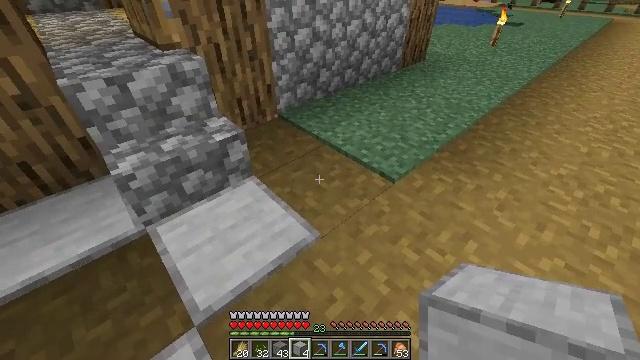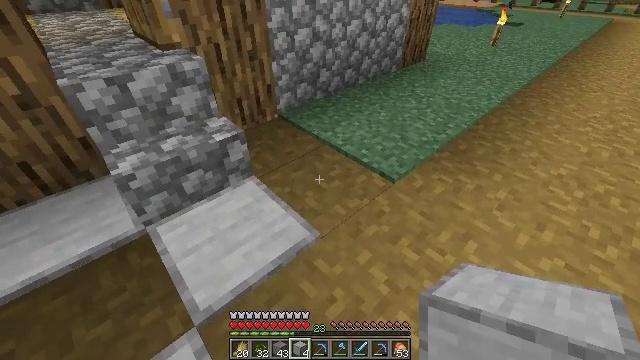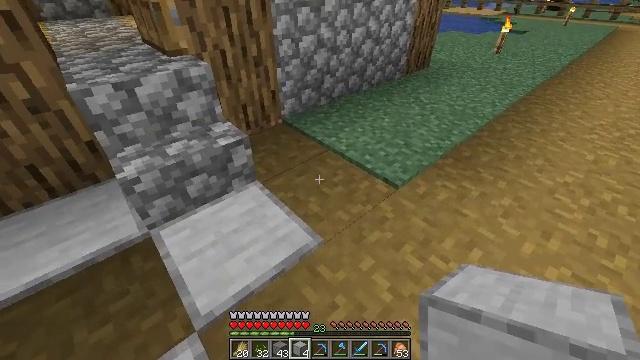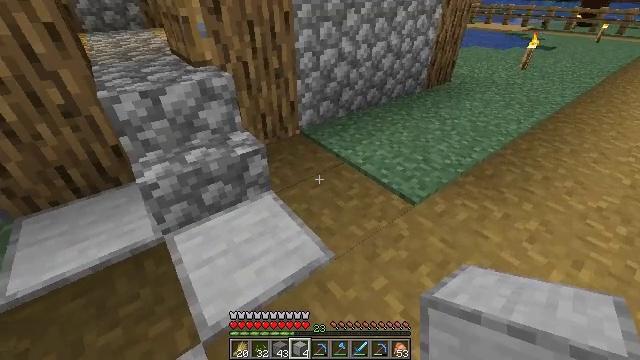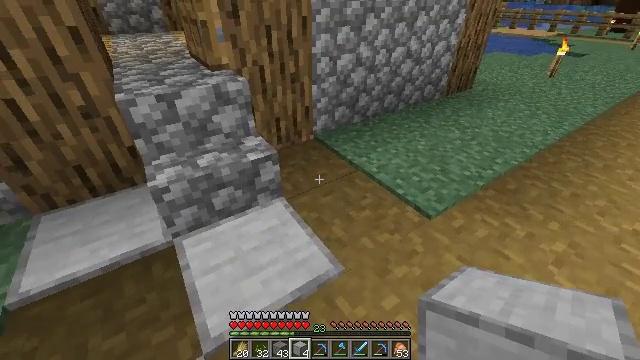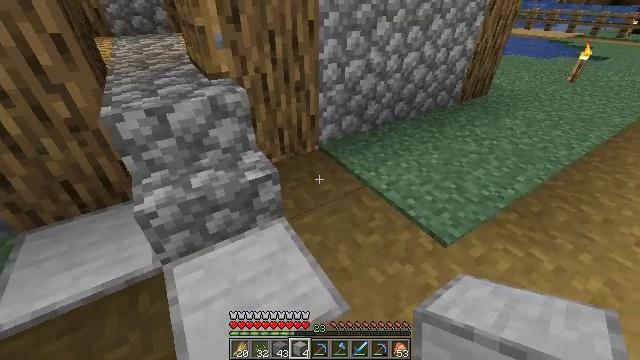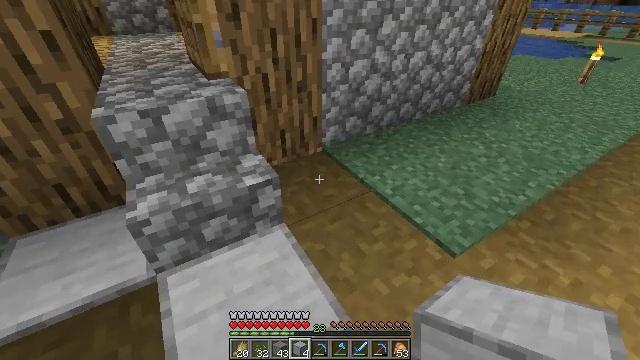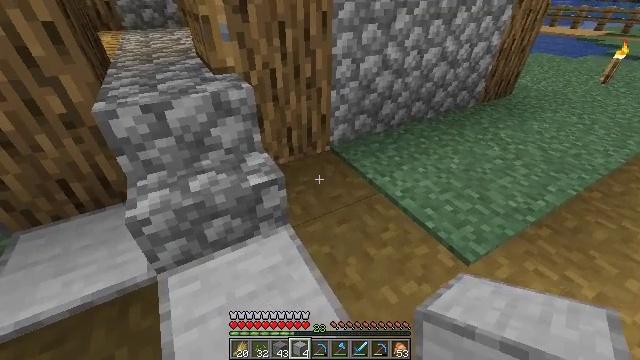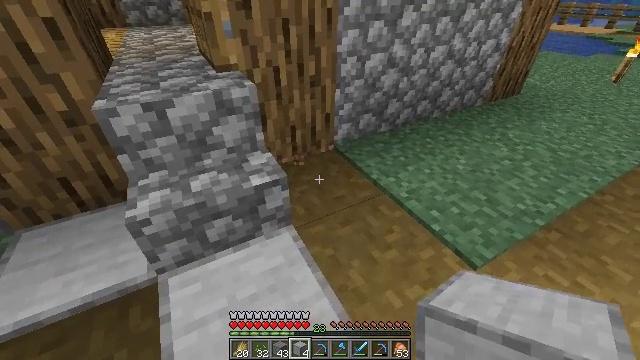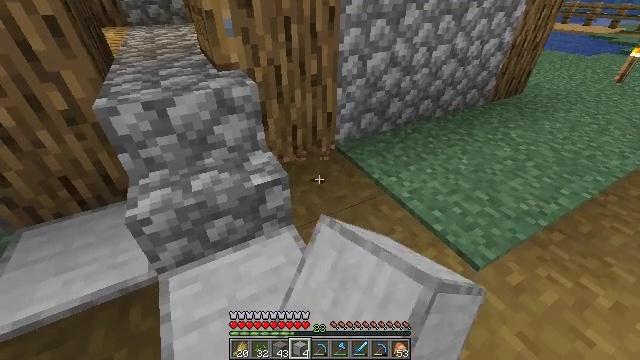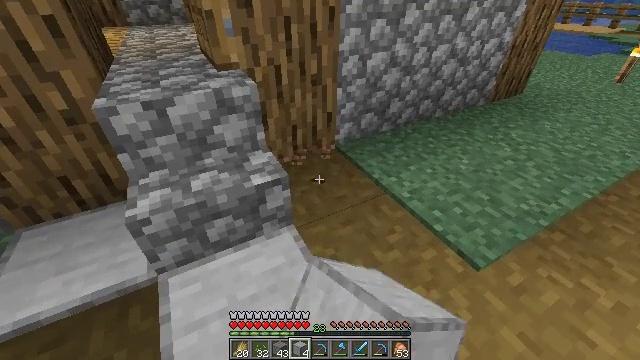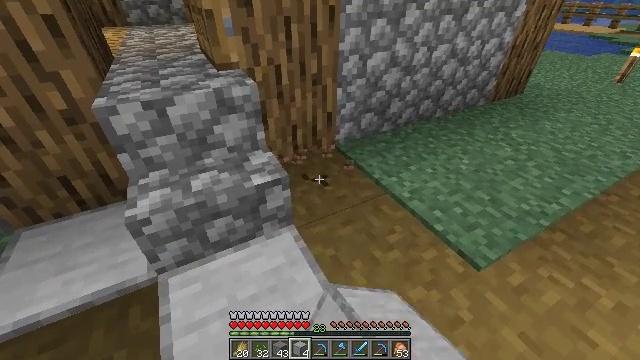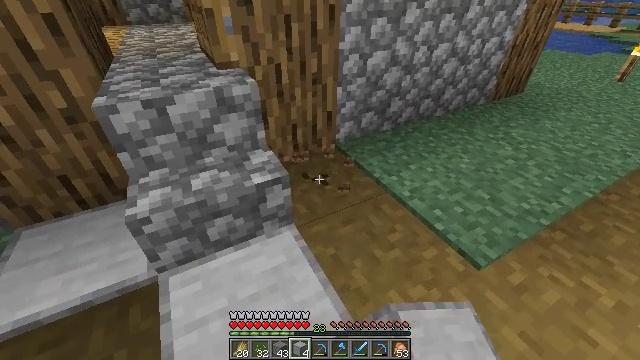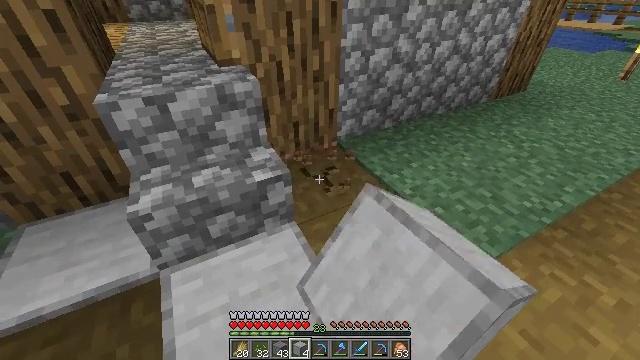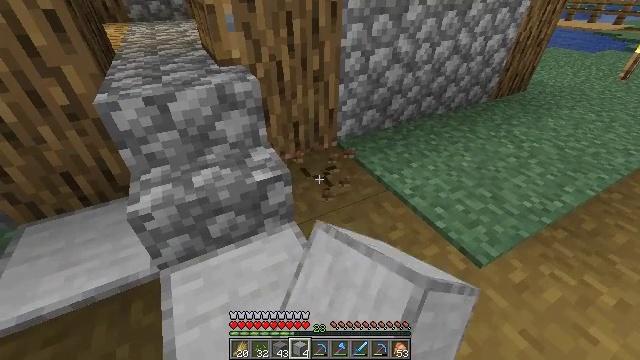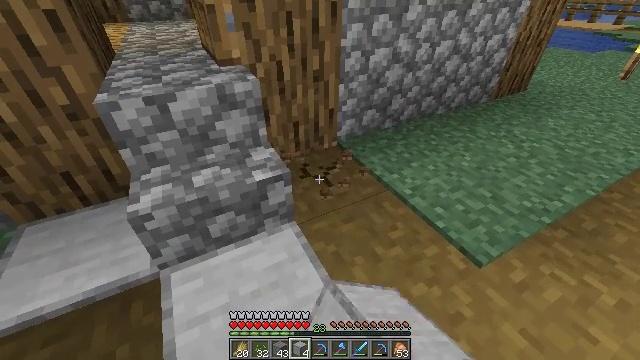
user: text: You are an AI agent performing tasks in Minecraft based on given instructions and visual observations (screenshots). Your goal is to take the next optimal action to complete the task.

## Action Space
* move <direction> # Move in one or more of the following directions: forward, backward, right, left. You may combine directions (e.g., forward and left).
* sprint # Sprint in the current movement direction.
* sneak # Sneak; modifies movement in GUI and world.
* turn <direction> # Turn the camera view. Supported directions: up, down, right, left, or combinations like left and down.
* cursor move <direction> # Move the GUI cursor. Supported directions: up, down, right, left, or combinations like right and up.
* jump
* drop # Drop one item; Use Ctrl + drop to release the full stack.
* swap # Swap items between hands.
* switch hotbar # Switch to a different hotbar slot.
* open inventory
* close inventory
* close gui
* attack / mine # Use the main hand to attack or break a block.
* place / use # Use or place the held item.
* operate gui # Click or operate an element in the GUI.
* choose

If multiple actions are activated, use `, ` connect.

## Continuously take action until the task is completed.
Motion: motion action
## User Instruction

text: Break the grass path to collect materials.
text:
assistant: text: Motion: no_op
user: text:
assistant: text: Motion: turn up
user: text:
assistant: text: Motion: move forward, turn left and up
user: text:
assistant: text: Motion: move forward, turn left
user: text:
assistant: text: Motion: move forward, turn left
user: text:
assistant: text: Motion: no_op
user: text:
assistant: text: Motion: turn left
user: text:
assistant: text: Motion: attack / mine
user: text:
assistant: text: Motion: attack / mine
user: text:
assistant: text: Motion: attack / mine
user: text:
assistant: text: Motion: attack / mine
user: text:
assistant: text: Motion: attack / mine
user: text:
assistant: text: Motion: attack / mine
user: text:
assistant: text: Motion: attack / mine
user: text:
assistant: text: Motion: attack / mine
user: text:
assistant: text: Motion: attack / mine
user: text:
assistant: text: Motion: attack / mine
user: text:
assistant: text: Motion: attack / mine
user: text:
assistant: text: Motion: attack / mine
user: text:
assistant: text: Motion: attack / mine
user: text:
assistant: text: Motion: attack / mine
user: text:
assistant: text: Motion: attack / mine
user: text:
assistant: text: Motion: attack / mine
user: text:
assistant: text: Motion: attack / mine
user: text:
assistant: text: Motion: attack / mine
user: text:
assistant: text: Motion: attack / mine
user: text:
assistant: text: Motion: attack / mine
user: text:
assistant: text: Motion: attack / mine
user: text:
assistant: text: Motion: attack / mine
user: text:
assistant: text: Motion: attack / mine